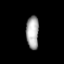
Tissue: lung
Cell type: Epithelial cells
Senescence score: 0.2103
Nuclear area (px): 405
Mean DAPI intensity: 169.185